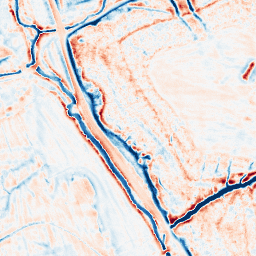
Category: edge_preserving
Decomposition family: bilateral
Decomposition parameters: d: 15
sigma_color: 50
sigma_space: 25
Upsampling method: sinc_hamming
Upsampling parameters: scale: 4
kernel_size: 16
Upsampling scale: 4